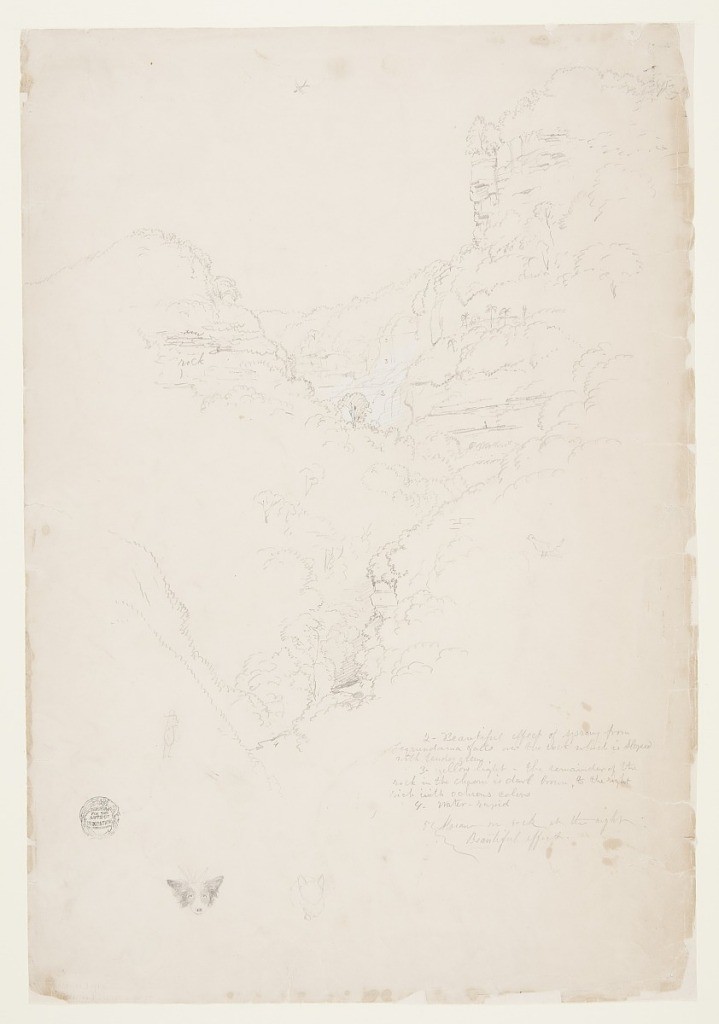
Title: Approaching Tequendama Falls, Colombia
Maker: Frederic Edwin Church, American, 1826–1900
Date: June 20-30, 1853
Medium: Graphite and white gouache on tan wove paper
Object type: Drawing
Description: Landscape sketch showing a view of the ravine that hosts Tequendama Falls in Colombia. In the foreground, nearby mountainsides steeply descend into the heavily wooded ravine, which zig-zags its way up the rugged terrain to the basin of the falls--barely visible in the middle distance at center. At left and right, the sheer cliffsides that flank Tequendama Falls are visible. At center, just over a wooded ridge, a plume of mist produced by the falls rises upwards. The heavily wooded rim of the basin is visible in the background. At right, a basic sketch of a macaw is included, while another rudimentary sketch of a human figure is visible at lower left. Below it, a detailed sketch of a dog's head and the outline of a crouching cat are included.

Verso: Landscape sketch showing the loosely rendered outline of a heavily wooded mountain ridge.